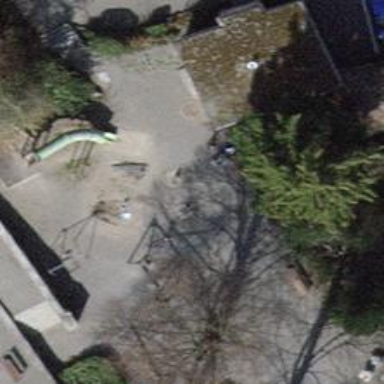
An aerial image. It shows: Springy playground.